Question:
---
I've created a sprite at a website I'm using to learn CSS at <URL>, however since the width is set at 24px the text tries to make a small vertical column.
Anyway to get it to render normally with 24px of margin on the right?
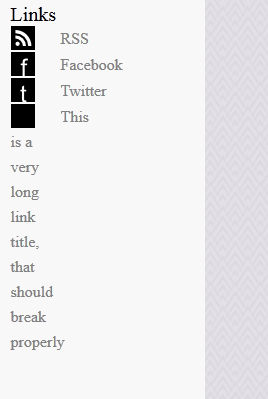
Answer: ditch the width:24px; add padding-left:24px